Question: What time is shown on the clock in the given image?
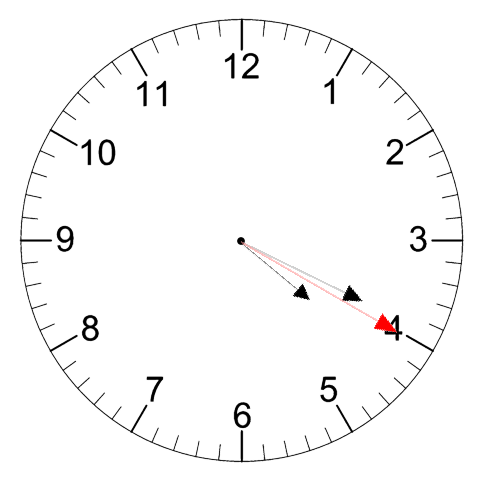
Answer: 04:19:20